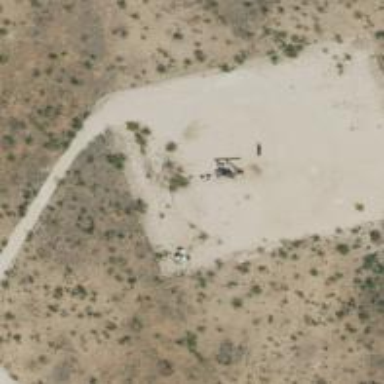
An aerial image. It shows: Petroleum well that is man-made.